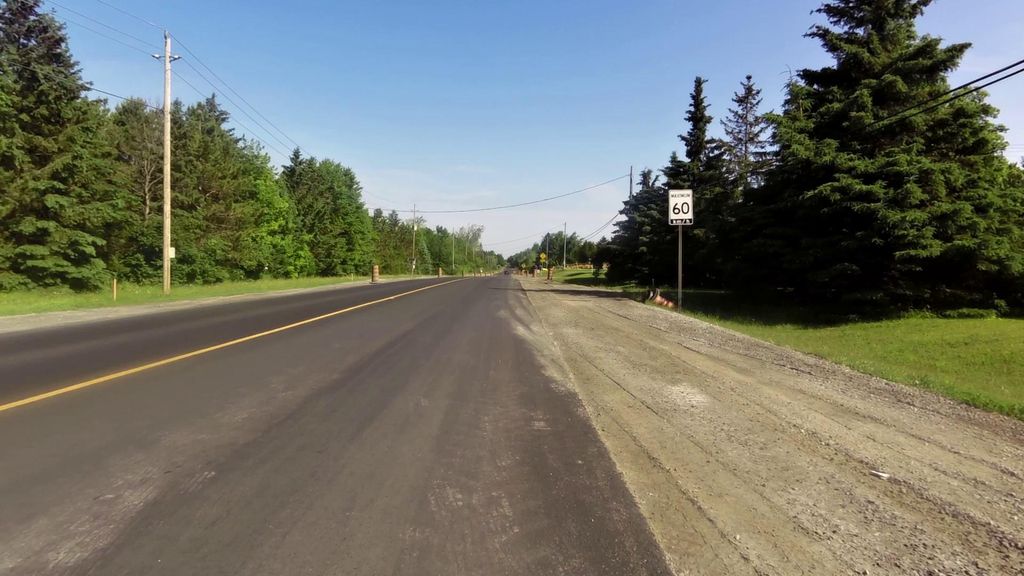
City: ottawa-gatineau